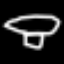
Label: mushroom